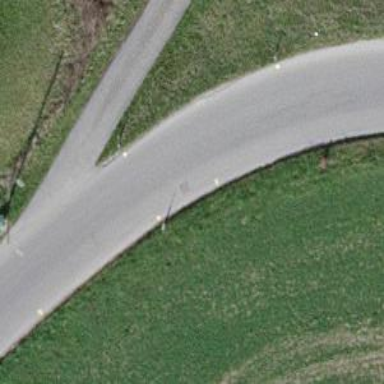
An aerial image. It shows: Tertiary road with asphalt surface.